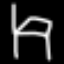
Label: chair